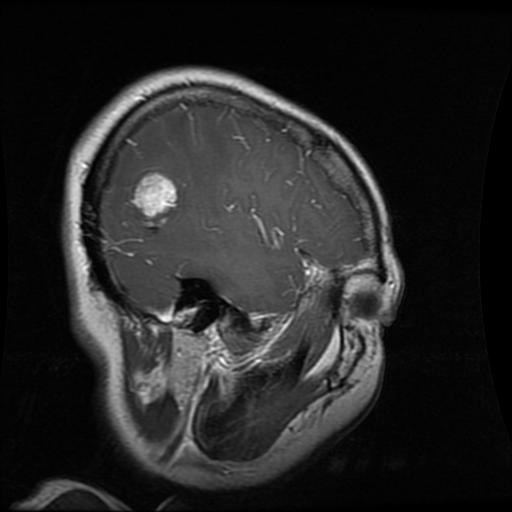
Label: glioma